Question: I am uploading files using Spring Boot and Angular JS. My Java controller returns some details of a file such as the date, the type, the inputs of the form which are the name of the uploader and the file.
So when I click on 'import Report', I can upload the file, but I don't have the details added to the table. I have an empty row.
So what am doing wrong?
Here's my form:
'''
<section id="contact-info">
<section id="contact-page">
<div class="container">
<div class="center">
<p class="lead">Import reports</p>
</div>
<div class="row contact-wrap">
<div class="status alert alert-success" style="display: none"></div>
<form id="main-contact-form" class="contact-form" name="contact-form" method="POST" enctype="multipart/form-data" >
<div class="col-sm-5 col-sm-offset-1">
<div class="form-group">
<label>name *</label>
<input type="text" name="NameOfUploader" class="form-control" required="required" ng-model="r.NameOfUploader">
</div>
<div class="form-group">
<label>file</label>
<input type="file" name="file" class="form-control" fileread="r.file">
</div>
'''
My controller java
'''
public class DRController {
@Autowired
private DetailsReportRepository detailsReportRepository;
@RequestMapping(value="/upload",headers=("content-type=multipart/*"),consumes = {"multipart/form-data"}, method=RequestMethod.POST)
public @ResponseBody String handleFileUpload(@RequestParam("NameOfUploader") String NameOfUploader,@RequestParam("file") MultipartFile file){
if (!file.isEmpty()) {
try {
DetailsReport d2=new DetailsReport();
d2.setNameOfUploader(NameOfUploader);
d2.setTypeOfFile(file.getContentType());
d2.setDateOfUpload(new Date(new java.util.Date().getTime()));
d2.setFile(convert(file));
detailsReportRepository.save(d2);
byte[] bytes = file.getBytes();
BufferedOutputStream stream =
new BufferedOutputStream(new FileOutputStream(new File("F:/FilesStore/" + d2.getId_file()+"-"+d2.getNameOfUploader())));
stream.write(bytes);
stream.close();
return d2.toString();
} catch (Exception e) {
System.err.print("erreur");
}
}
return null;
}
public File convert(MultipartFile file)
{
File convFile = new File(file.getOriginalFilename());
try {
convFile.createNewFile();
FileOutputStream fos = new FileOutputStream(convFile);
fos.write(file.getBytes());
fos.close();
} catch (IOException e) {
// TODO Auto-generated catch block
e.printStackTrace();
}
return convFile;
}
}
'''
My controller js
'''
//Upload files
$scope.upload = function() {
var fd = new FormData();
var url='http://localhost:8080/upload';
fd.append("file", $scope.r.file);
fd.append("NameOfUploader",$scope.r.NameOfUploader);
$http.post(url,fd,{
transformRequest: angular.identity,
headers: {'Content-Type': undefined}
})
.success(function(data){
var b=JSON.parse(data);
$scope.reports.push(b);
console.log(Json.parse(data));
console.log($scope.reports);
})
.error(function(){
});
}
<div class="form-group">
<a class="btn btn-primary btn-lg" ng-click="upload()">Import File</a>
</div>
<table class="table">
<tr>
<th>Id_file</th>
<th>NameOfUploader</th>
<th>DateOfUpload</th>
<th>TypeOfFile</th>
<th>File</th>
</tr>
<tr ng-repeat="r in reports">
<td></td>
<td>{{r.NameOfUploader}}</td>
<td>{{r.DateOfUpload}}</td>
<td>{{r.TypeOfFile}}</td>
<td>{{r.file}}</td>
</tr>
</table>
</div>
'''
Here's what I have:

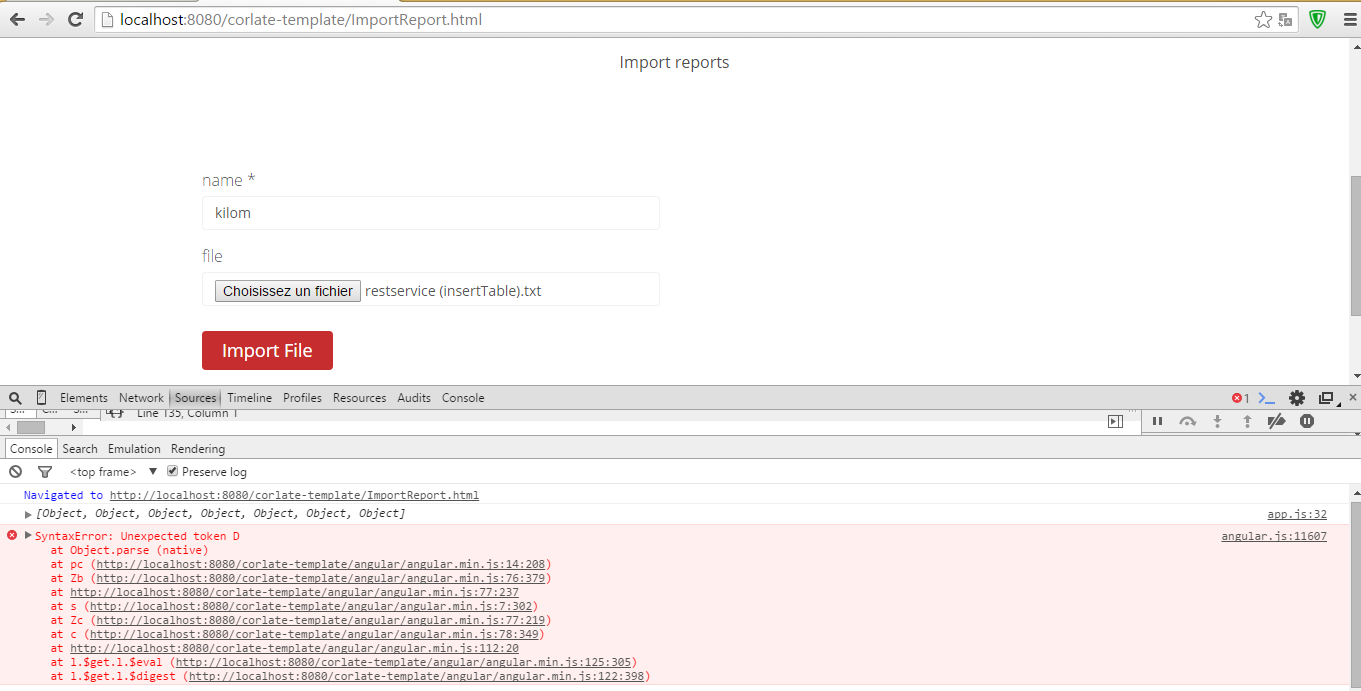
Answer: you can just change the uppercase of your attributes
'''
<tr ng-repeat="r in reports">
<td></td>
<td>{{r.nameOfUploader}}</td>
<td>{{r.dateOfUpload}}</td>
<td>{{r.typeOfFile}}</td>
<td>{{r.file}}</td>
</tr>
'''